Interaction volume radius: 5 \u00c5
Interaction volume height: 25 \u00c5
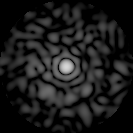
Disorder parameter: 0.8081